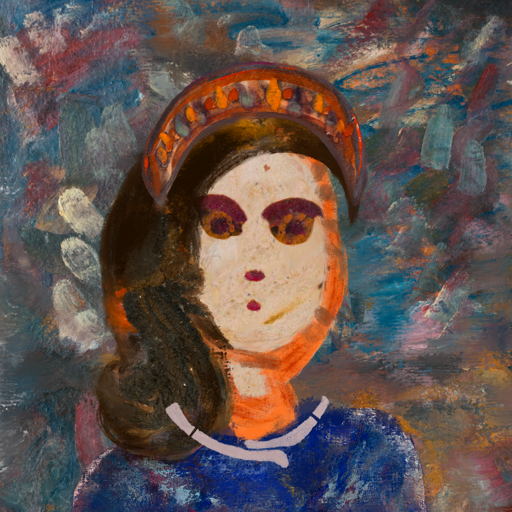
Background: Boggyland, Head And Neck Front: Rupkatha, Face Front: Doll, Bust: Irani, Hair Front: Gypsy_Queen, Head Accessory: Hypocrite, Second Necklace: Blank, Necklace: Hypocrite_2, Baby: Blank